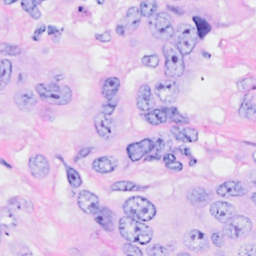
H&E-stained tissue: Breast